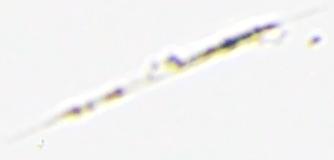
Label: Rhizosolenia